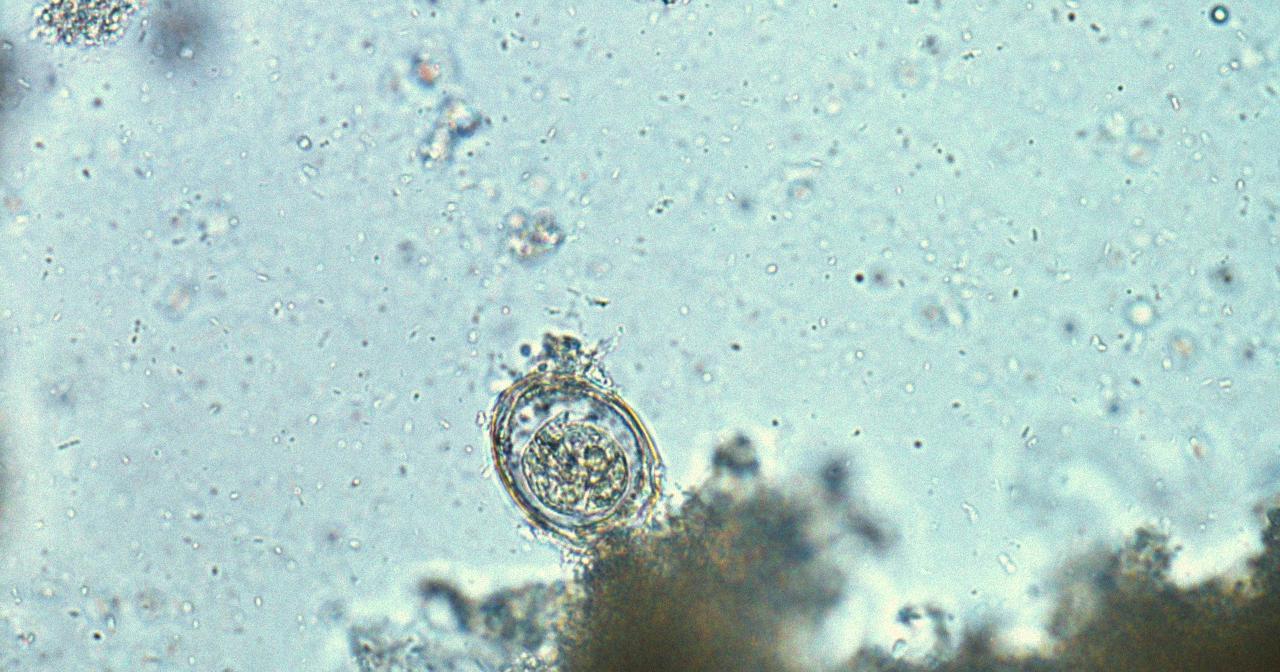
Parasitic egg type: Hymenolepis nana